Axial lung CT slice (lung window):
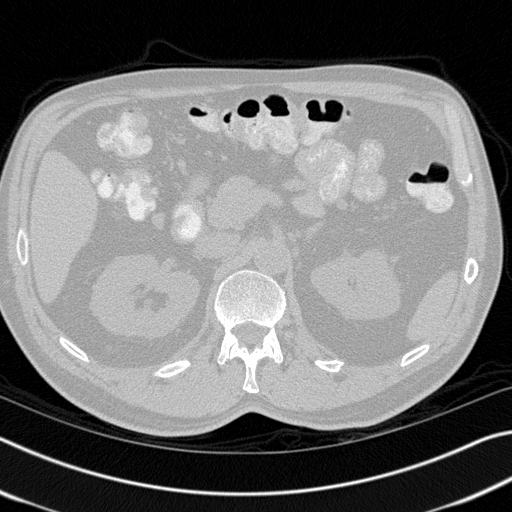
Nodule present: no